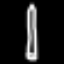
Label: pencil